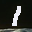
Label: 1